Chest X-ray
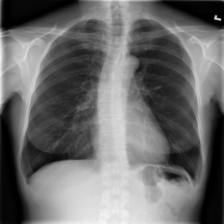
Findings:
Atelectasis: negative
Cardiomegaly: negative
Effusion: negative
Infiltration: negative
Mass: negative
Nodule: negative
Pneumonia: negative
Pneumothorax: negative
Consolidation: negative
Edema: negative
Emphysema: negative
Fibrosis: negative
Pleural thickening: negative
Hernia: negative